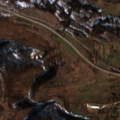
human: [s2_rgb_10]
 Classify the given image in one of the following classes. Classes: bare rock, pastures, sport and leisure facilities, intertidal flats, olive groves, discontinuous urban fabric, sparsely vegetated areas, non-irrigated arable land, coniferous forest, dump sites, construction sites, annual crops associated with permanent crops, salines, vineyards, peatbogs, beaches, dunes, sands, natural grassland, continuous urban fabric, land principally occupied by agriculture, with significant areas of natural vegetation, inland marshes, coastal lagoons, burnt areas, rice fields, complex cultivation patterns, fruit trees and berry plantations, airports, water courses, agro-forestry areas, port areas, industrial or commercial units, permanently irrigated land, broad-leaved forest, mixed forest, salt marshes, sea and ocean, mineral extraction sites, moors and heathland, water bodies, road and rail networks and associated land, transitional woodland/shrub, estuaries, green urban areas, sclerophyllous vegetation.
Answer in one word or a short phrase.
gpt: pastures, complex cultivation patterns, land principally occupied by agriculture, with significant areas of natural vegetation, broad-leaved forest